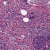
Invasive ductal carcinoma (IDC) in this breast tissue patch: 0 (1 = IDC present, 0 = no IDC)